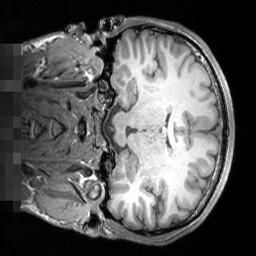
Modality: T1w
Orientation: coronal
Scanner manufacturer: siemens
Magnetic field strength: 3 T
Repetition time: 1.5 s
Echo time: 0.00291 s